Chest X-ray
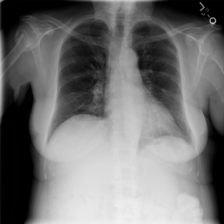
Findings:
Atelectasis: negative
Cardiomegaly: negative
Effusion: negative
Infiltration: negative
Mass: negative
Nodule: negative
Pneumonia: negative
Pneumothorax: negative
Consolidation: negative
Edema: negative
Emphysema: negative
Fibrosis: negative
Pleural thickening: negative
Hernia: negative